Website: lowes
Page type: review-order
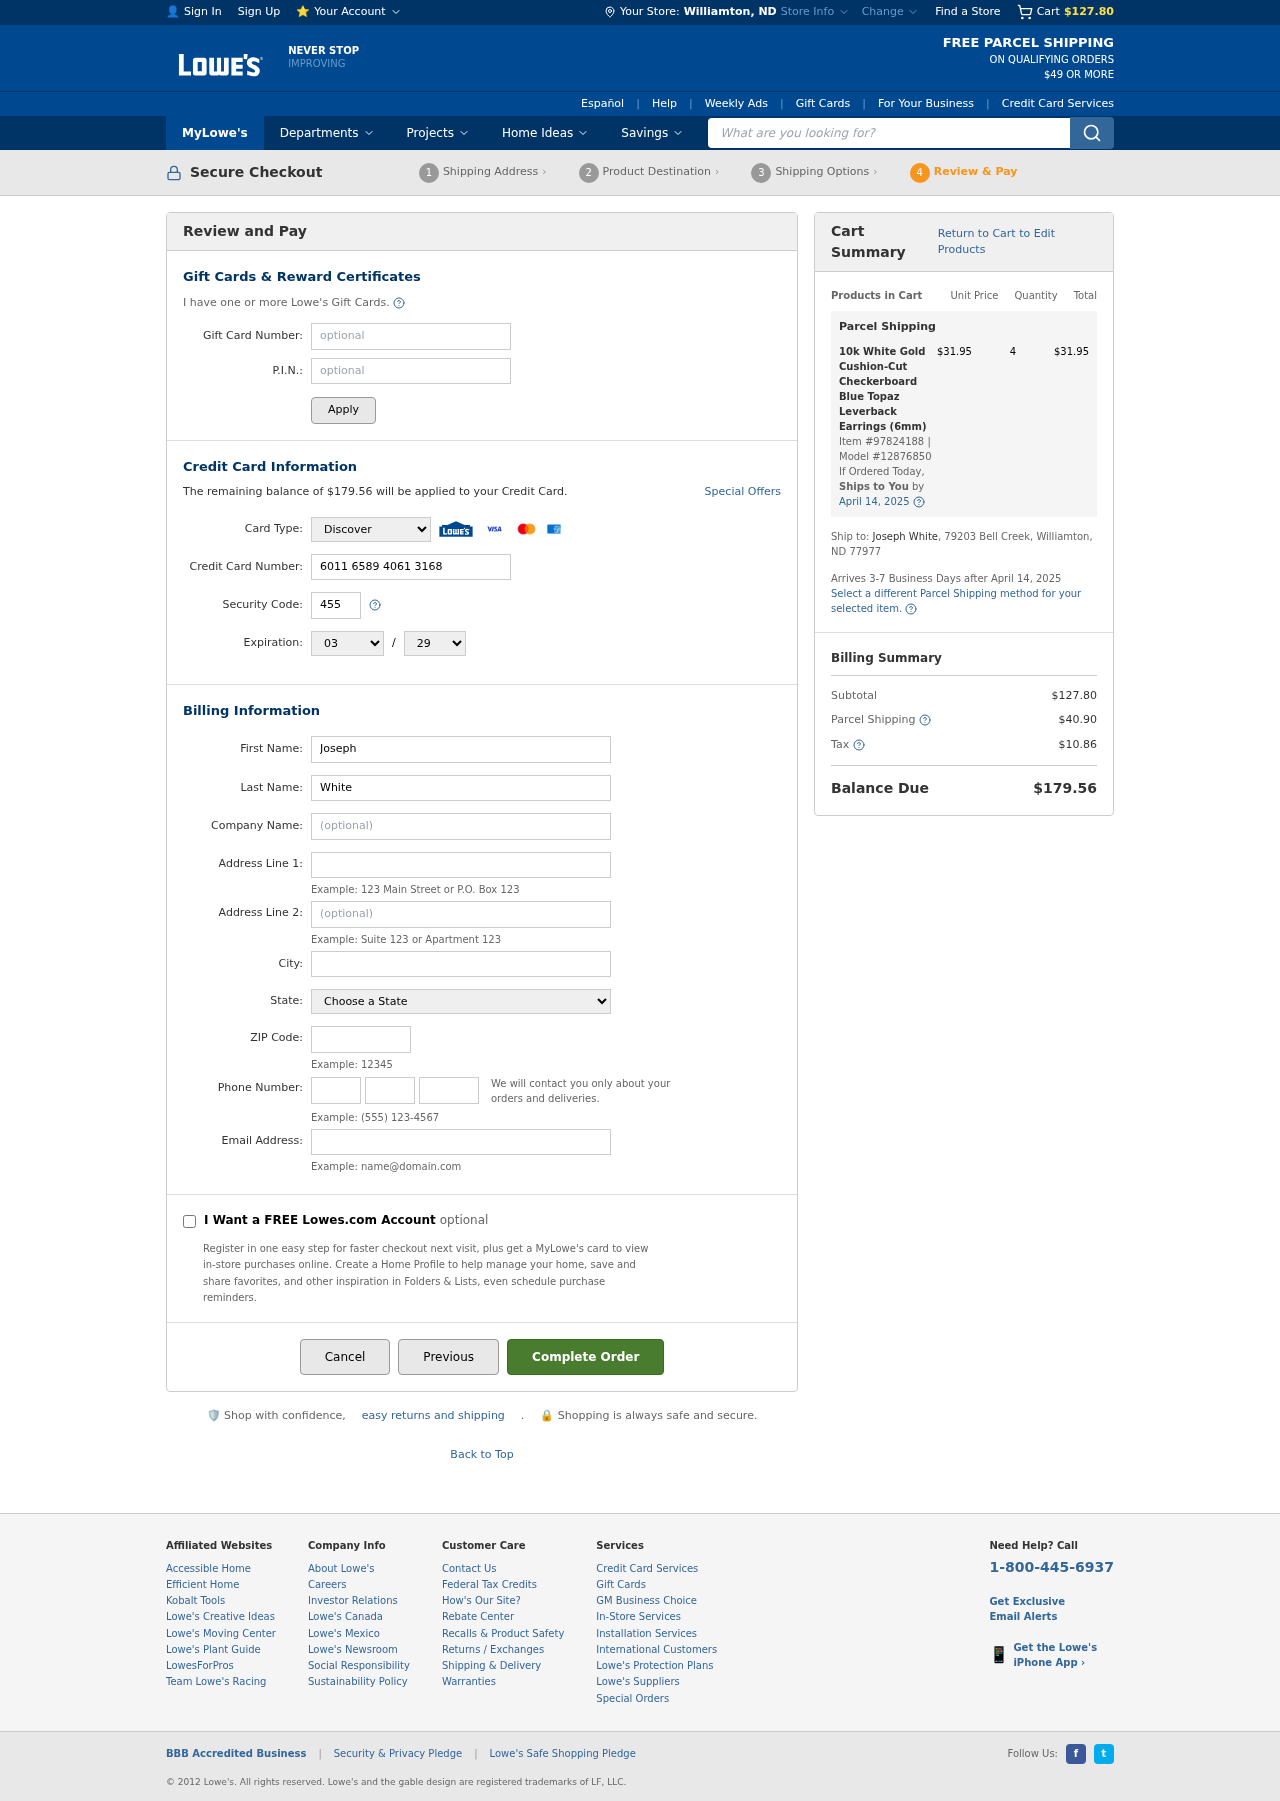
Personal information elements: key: PII_CARD_CVV
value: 455
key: PII_CARD_EXPIRY_MONTH
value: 03
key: PII_CARD_EXPIRY_YEAR
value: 29
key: PII_CARD_NUMBER
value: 6011 6589 4061 3168
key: PII_CARD_TYPE
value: Discover
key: PII_CITY
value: Williamton
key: PII_CITY_STATE
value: Williamton, ND
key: PII_EMAIL
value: jwhite@yahoo.com
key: PII_FIRSTNAME
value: Joseph
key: PII_LASTNAME
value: White
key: PII_PHONE_AREA
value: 607
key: PII_PHONE_PREFIX
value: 347
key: PII_PHONE_SUFFIX
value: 1904
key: PII_POSTCODE
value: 77977
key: PII_STATE
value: North Dakota
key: PII_STREET
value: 79203 Bell Creek
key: PII_STREET2
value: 79203 Bell Creek
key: PII_STREET2
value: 96368 Hogan Club
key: PII_FULLNAME2
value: Joseph White
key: PII_CITY_STATE_ZIP2
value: Williamton, ND 77977
Product elements: key: PRODUCT1_NAME
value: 10k White Gold Cushion-Cut Checkerboard Blue Topaz Leverback Earrings (6mm)
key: PRODUCT1_PRICE
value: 31.95
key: PRODUCT1_QUANTITY
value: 4
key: PRODUCT1_ITEM_NUMBER
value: Item #97824188
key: PRODUCT1_MODEL_NUMBER
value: Model #12876850
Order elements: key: ORDER_SUBTOTAL
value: $127.80
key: ORDER_BALANCE_DUE
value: $179.56
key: ORDER_SHIPPING_DATE
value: April 14, 2025
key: ORDER_ITEM_TOTAL
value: $31.95
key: ORDER_SHIPPING_DATE2
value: April 14, 2025
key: ORDER_SHIPPING_COST
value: $40.90
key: ORDER_TAX
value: $10.86
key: ORDER_TOTAL
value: $179.56
Search elements: key: HEADER_SEARCH
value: What are you looking for?